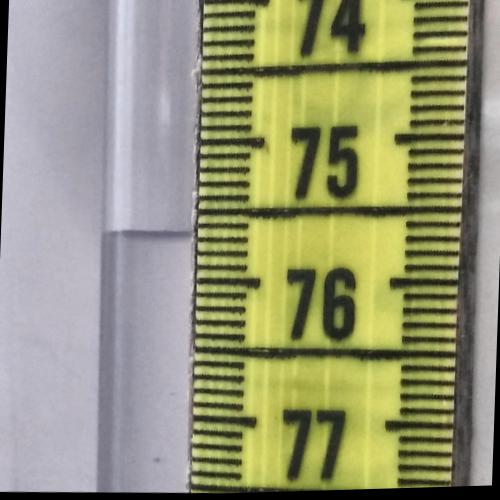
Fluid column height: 75.7 cm